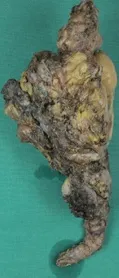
Macroscopic aspect of the tumor after complete surgical removal, the ruler indicating every centimeter with numbers, measuring a total length of 32 cm.
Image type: medical_photograph (other_medical_photograph)